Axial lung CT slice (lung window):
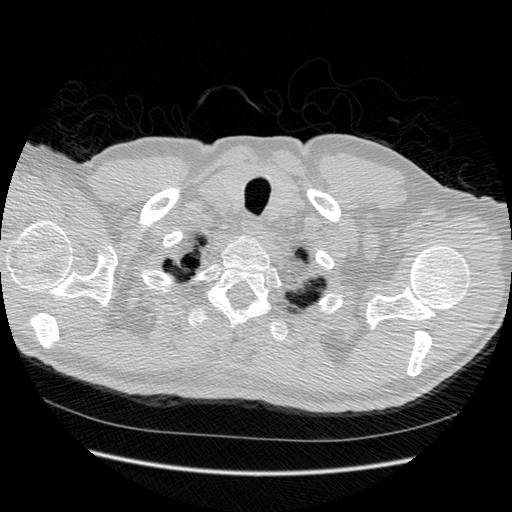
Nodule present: no